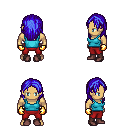
a pixel art fantasy rpg character, male body template, human, tanned skin, teal pirate shirt, red pants, blue long hairstyle, gold gloves, maroon shoes, four views (front, back, left, right), 2x2 character sprite sheet, small pixel art, hard edges, no anti-aliasing